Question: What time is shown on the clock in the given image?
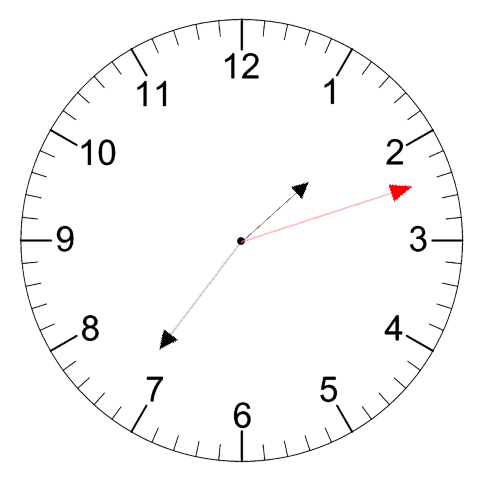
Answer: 01:36:12